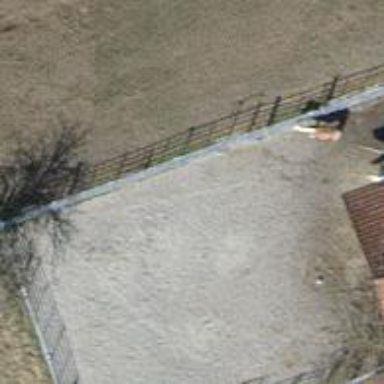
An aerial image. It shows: Gate.